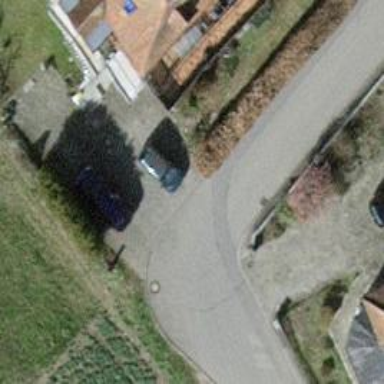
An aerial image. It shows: Residential road with asphalt surface.